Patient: sex M, age 46
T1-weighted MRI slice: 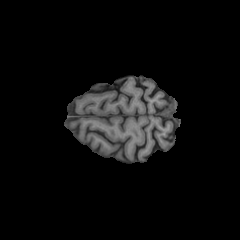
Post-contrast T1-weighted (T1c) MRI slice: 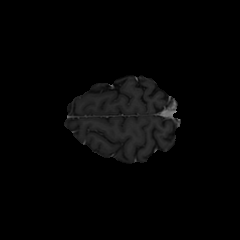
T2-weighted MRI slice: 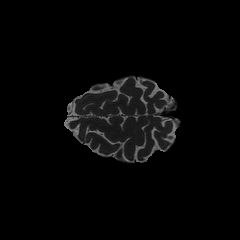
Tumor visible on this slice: no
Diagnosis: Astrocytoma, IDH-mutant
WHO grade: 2